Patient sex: M
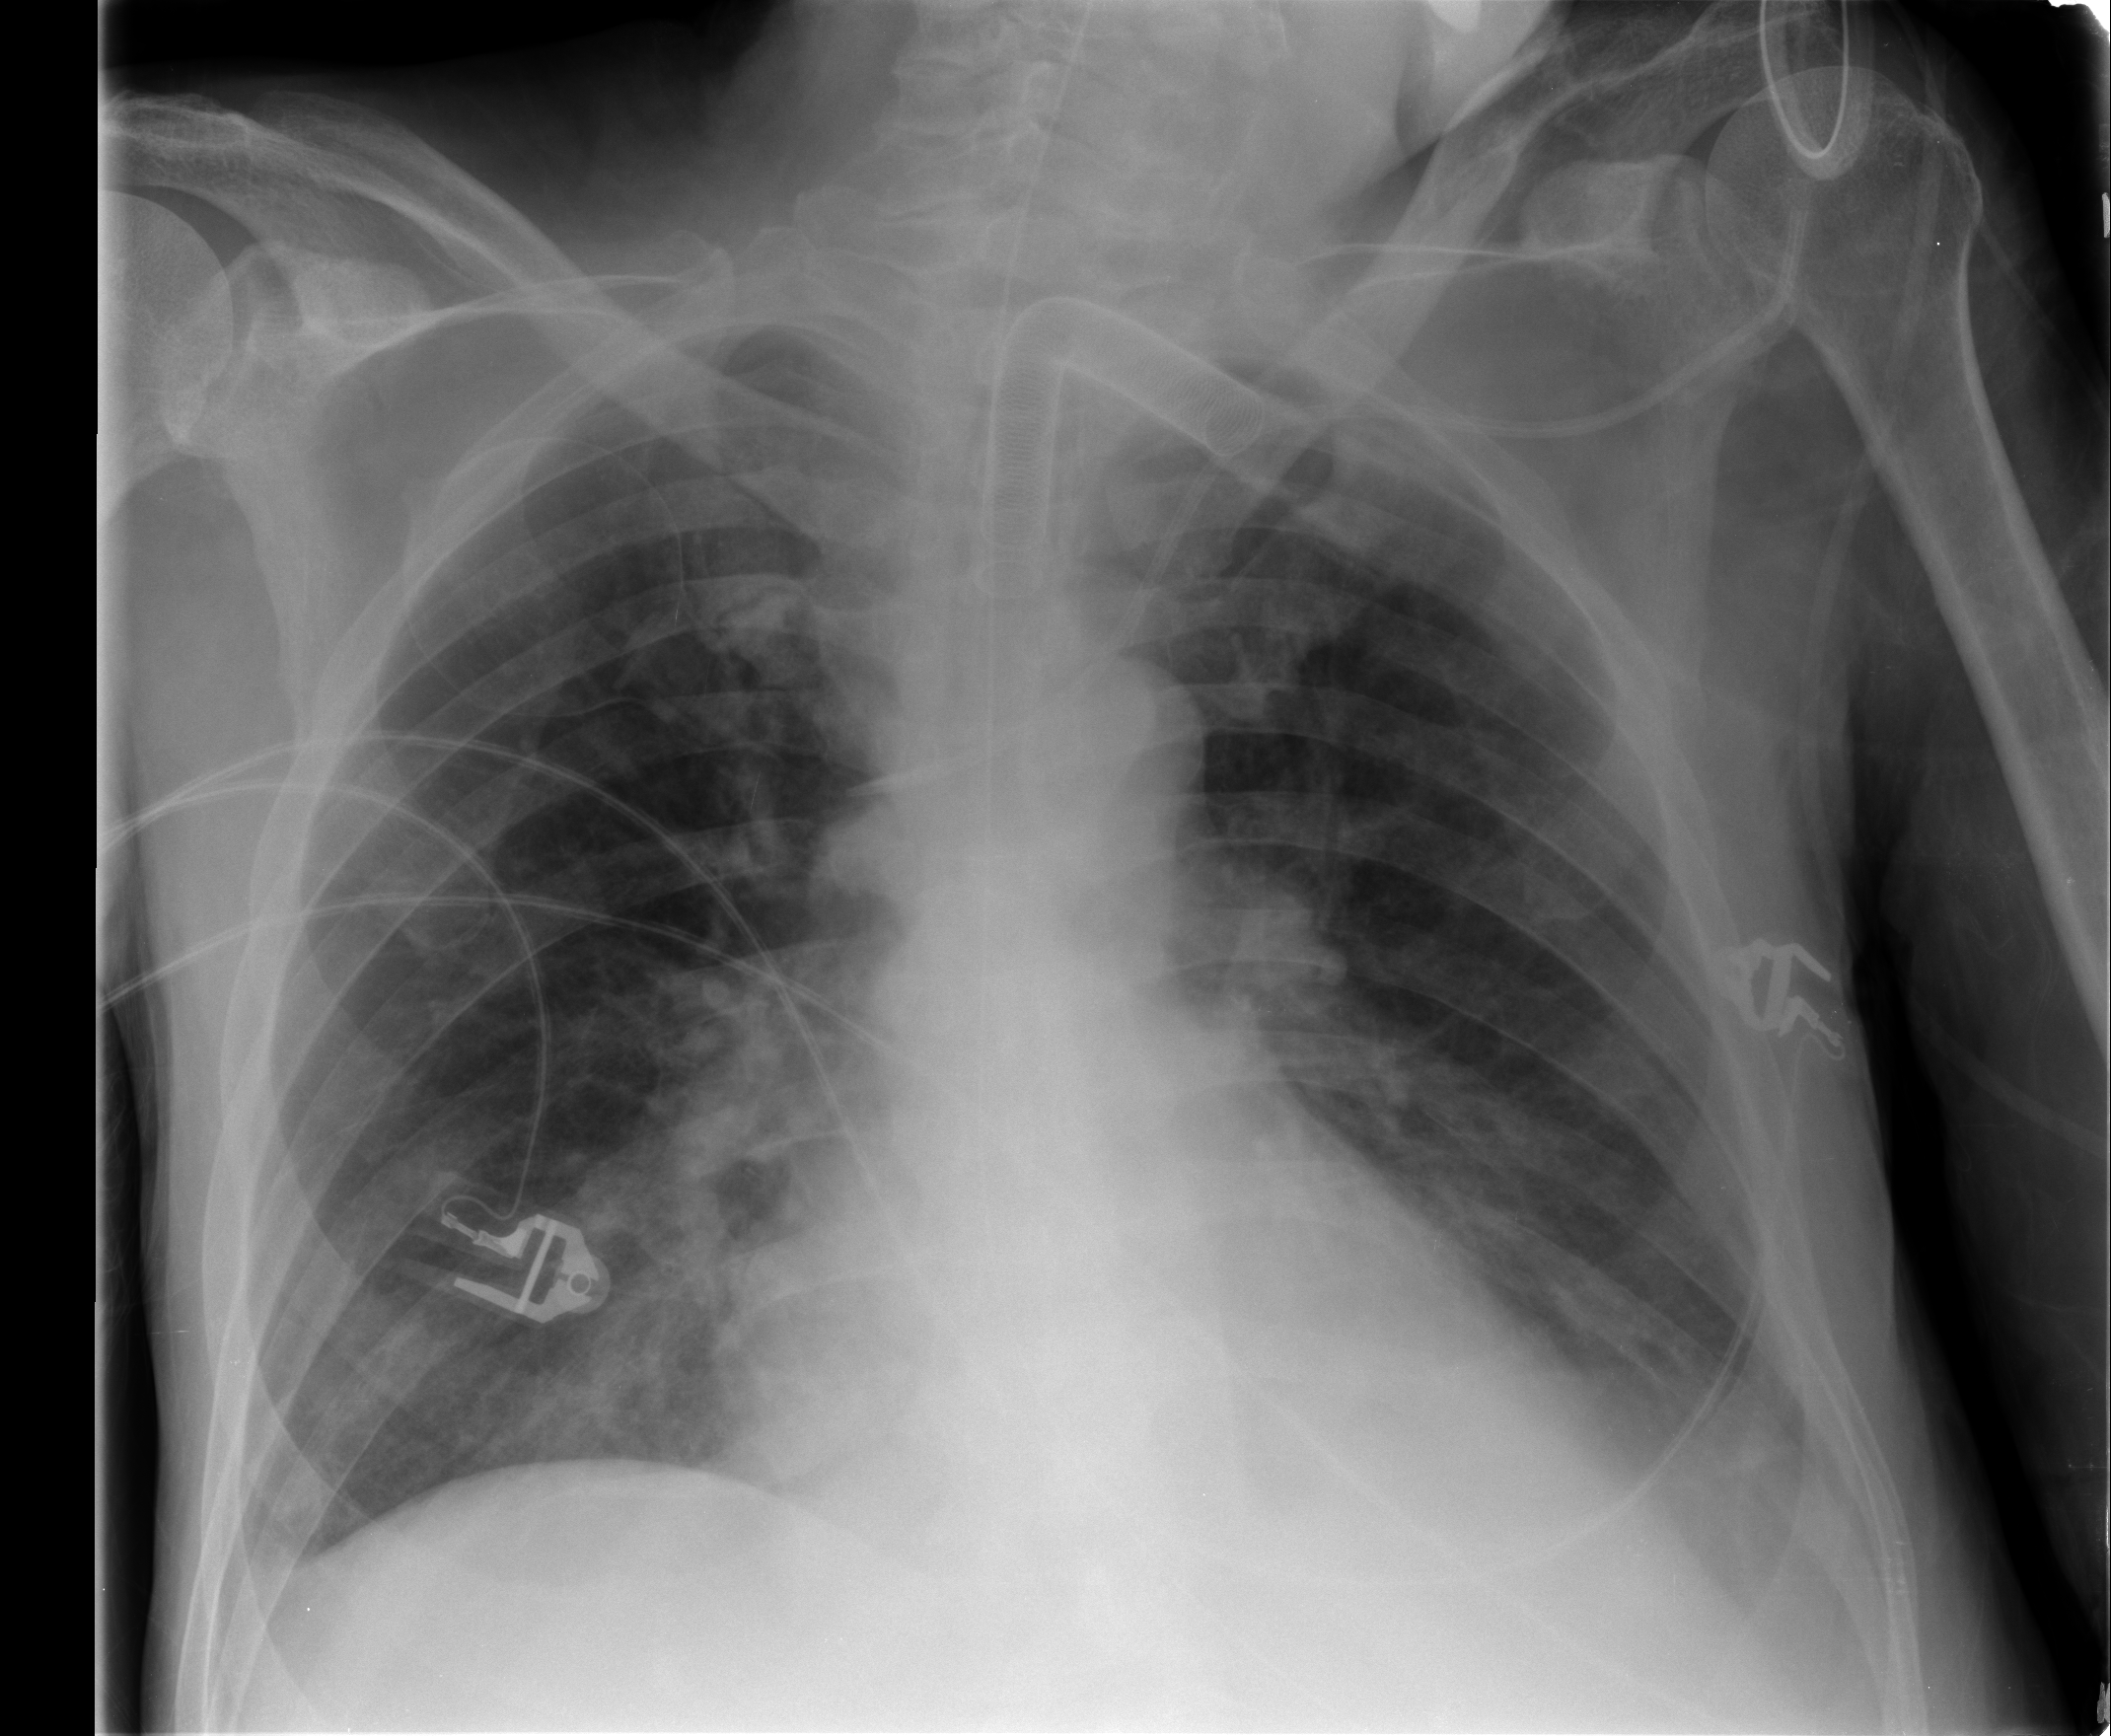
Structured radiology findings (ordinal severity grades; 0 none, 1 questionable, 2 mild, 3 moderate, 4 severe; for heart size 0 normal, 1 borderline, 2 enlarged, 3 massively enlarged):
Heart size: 2
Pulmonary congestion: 0
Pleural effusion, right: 1
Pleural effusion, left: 2
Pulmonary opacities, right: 0
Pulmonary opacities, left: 0
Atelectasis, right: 2
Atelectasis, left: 2